Question: I have the following setup for a webpage:

I want a menu in the sidebar to the right, but if I use fixed positioning different devices and screen sizes will let my content and my sidebar collide...
How can I set up the divs or whatever in my wordpress theme to make it possible?
currently I have
'''
<header>
4x <div></div>
</header>
<content>
</content>
<aside>
<nav>
</nav>
</aside>
<footer>
</footer>
'''
with CSS:
'''
#header {
display:block;
background-color:inherit;
width:1024px;
}
#header div{
display:inline-block;
}
#headermenuAKAtheFIRSTdivOFtheHEADER {
margin: 15px 15px 15px 15px;
width:134px;
height:134px;
float:left;
background-color:#fff;
}
#footer {
margin: 4px 0 35px 184px;
padding:10px;
width:667px;
border: solid 1px #9a7283;
background-color:#fff;
}
aside {
width: 164px;
height:164px;
margin-right:5px;
position: fixed;
top:241px;
left:35px;
border: solid 1px #9a7283;
background-color:#fff;
}
'''
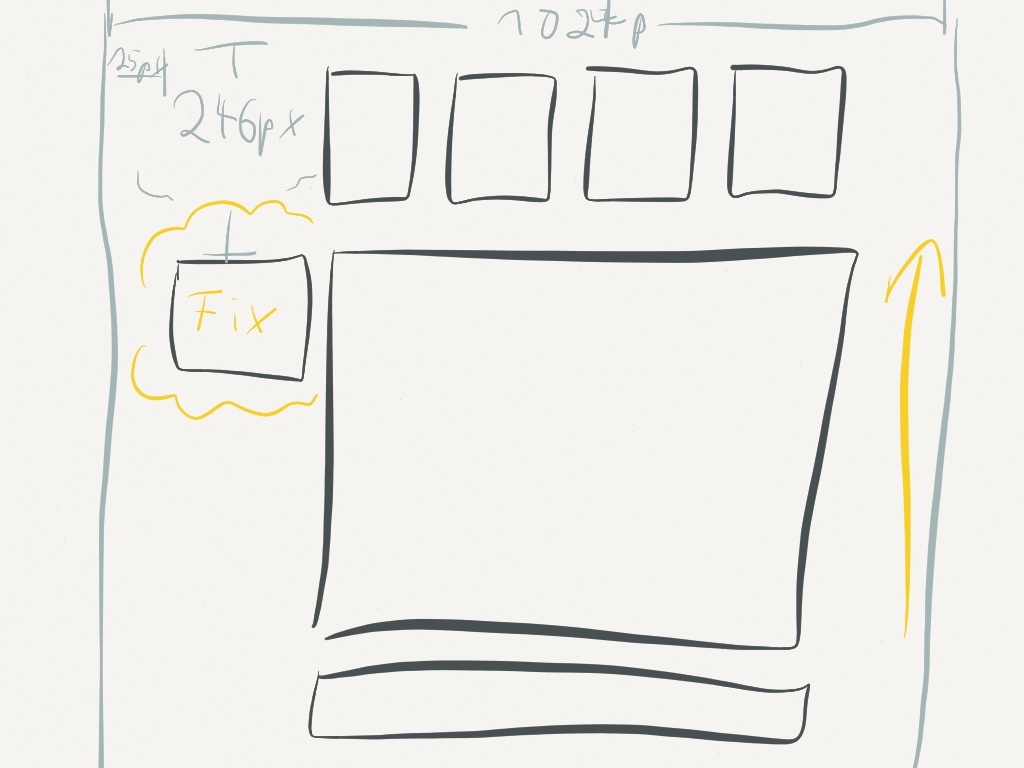
Answer: It seems that it is not possible to have a sticky menu only with CSS.
I opted to do a little JAVASCRIPT action and integrated this one, works like a charm: <URL>
Thanks for the help!